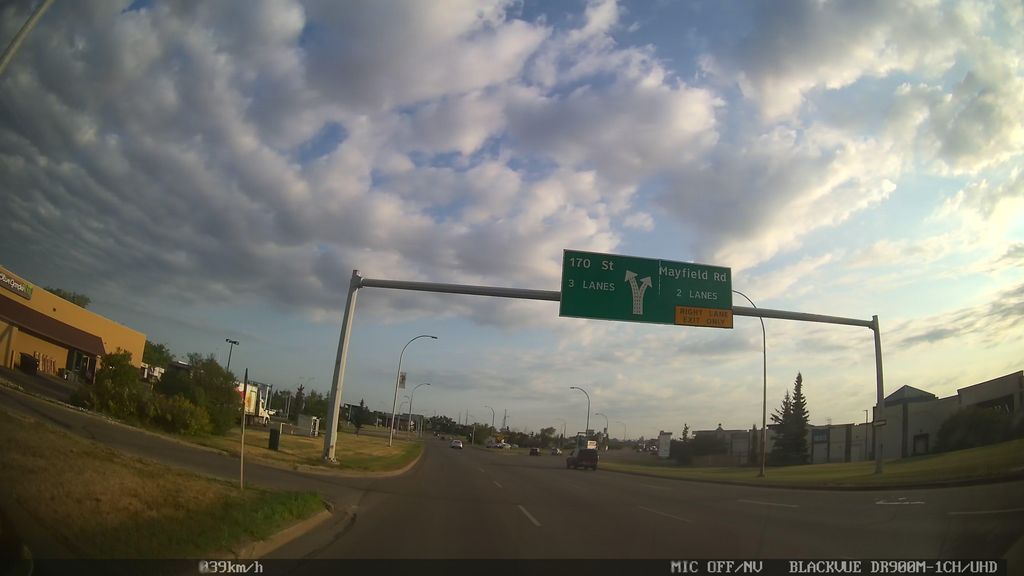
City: edmonton